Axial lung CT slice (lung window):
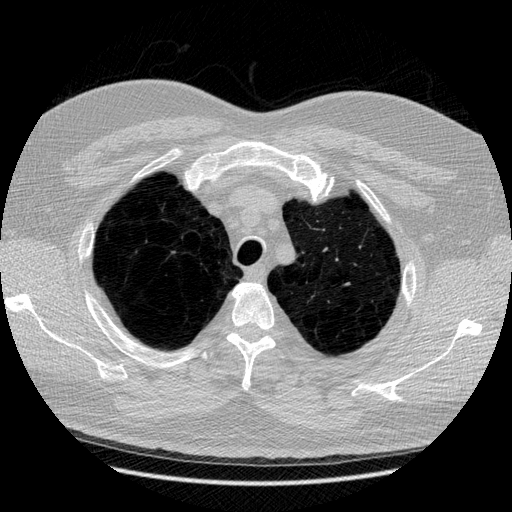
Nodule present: no